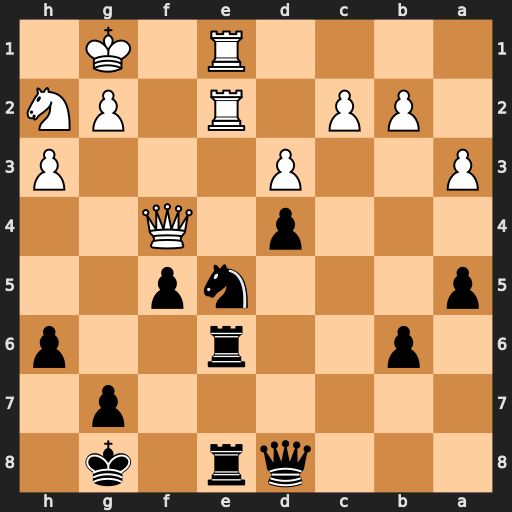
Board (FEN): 3qr1k1/6p1/1p2r2p/p3np2/3p1Q2/P2P3P/1PP1R1PN/4R1K1
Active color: b
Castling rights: -
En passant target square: -
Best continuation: Nxd3 cxd3 Rxe2